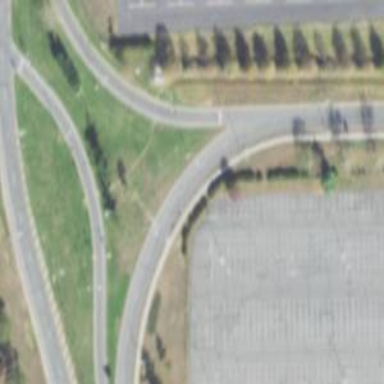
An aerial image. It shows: Asphalt road with secondary link designation.